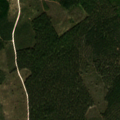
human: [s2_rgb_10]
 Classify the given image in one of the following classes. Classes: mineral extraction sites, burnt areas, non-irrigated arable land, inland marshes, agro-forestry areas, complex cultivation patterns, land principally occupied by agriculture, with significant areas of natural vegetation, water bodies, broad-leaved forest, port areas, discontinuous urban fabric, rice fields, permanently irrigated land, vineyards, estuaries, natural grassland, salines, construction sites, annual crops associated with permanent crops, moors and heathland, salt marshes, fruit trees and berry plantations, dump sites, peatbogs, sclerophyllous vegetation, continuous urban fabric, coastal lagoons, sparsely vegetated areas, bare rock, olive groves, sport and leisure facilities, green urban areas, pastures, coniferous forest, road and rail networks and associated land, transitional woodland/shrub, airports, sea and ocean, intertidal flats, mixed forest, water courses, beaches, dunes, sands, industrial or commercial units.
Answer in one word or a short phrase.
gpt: coniferous forest, mixed forest, transitional woodland/shrub